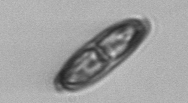
Label: Ephemera